Interaction volume radius: 10 \u00c5
Interaction volume height: 30 \u00c5
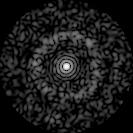
Disorder parameter: 0.8248